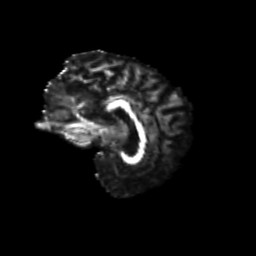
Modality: FA
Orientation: sagittal
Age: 22
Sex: female
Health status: healthy
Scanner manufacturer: siemens
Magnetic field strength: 3 T
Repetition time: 8.6 s
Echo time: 0.095 s